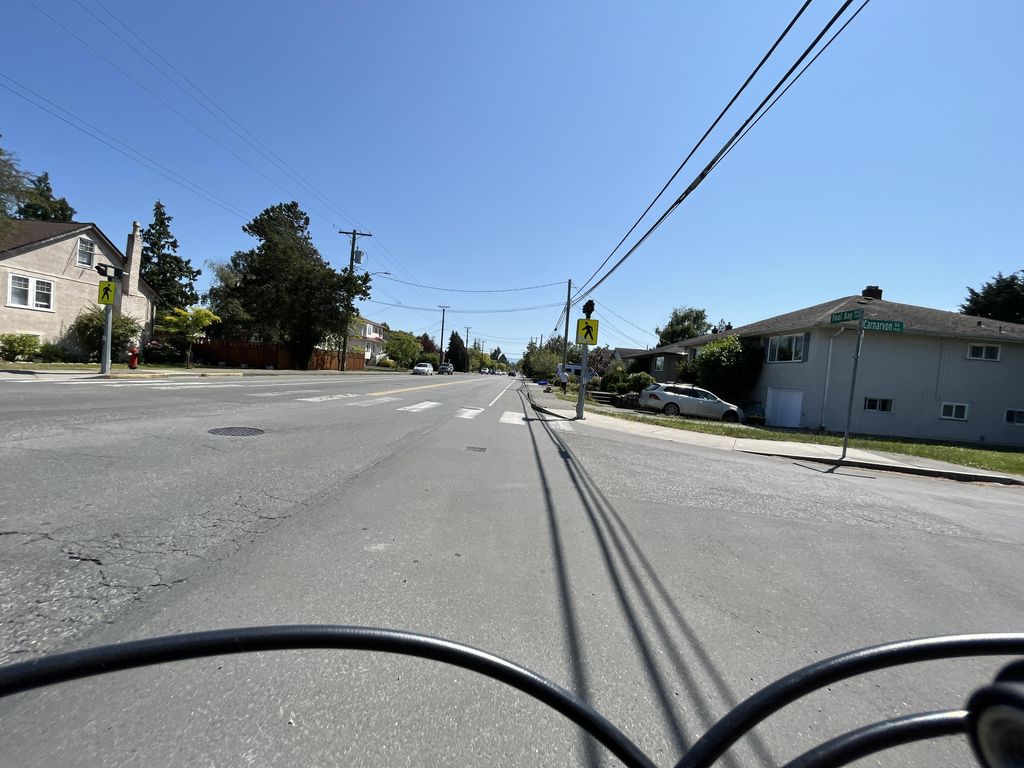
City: victoria